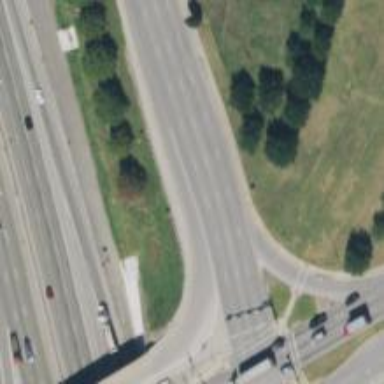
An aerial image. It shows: Secondary road with asphalt surface and frontage road.